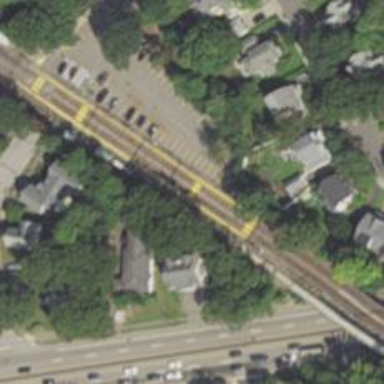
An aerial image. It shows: Light rail electrified with contact line.